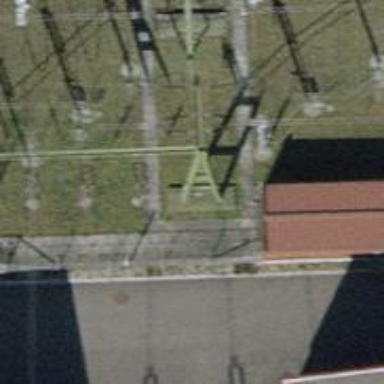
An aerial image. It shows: Insulator used in power equipment.